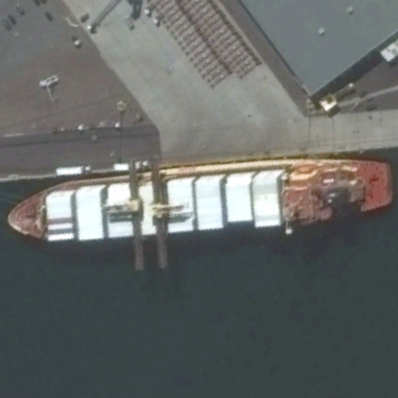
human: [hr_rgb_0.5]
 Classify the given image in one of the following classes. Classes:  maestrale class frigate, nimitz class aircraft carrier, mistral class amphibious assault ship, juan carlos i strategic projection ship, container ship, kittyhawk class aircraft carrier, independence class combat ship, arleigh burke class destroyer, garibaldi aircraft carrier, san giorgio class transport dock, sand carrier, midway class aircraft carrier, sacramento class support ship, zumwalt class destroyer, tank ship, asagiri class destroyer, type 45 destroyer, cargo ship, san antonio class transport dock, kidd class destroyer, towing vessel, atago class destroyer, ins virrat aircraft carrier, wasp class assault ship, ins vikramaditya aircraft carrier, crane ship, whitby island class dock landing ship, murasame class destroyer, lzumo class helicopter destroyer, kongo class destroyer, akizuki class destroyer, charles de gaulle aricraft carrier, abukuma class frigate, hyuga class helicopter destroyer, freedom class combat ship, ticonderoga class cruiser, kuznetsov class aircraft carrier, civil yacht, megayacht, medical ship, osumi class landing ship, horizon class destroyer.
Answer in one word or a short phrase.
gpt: Container ship